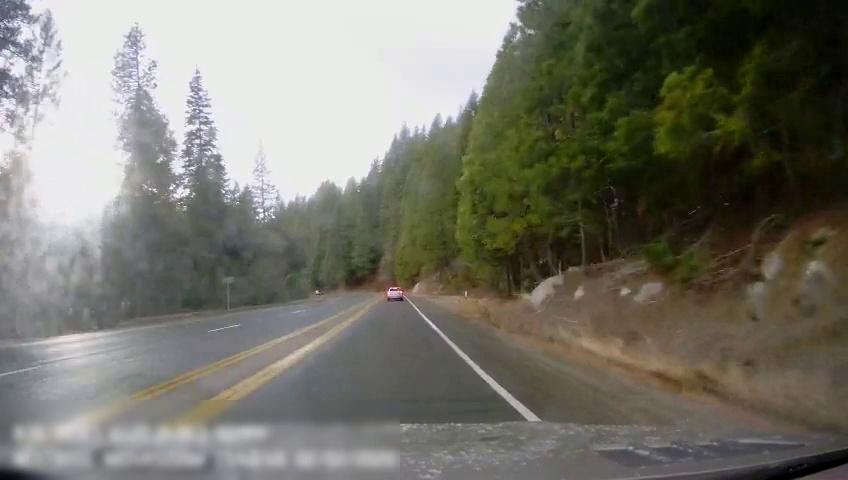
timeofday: Day
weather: Sunny
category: Drivable Space
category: Vehicles | SUV
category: Lanes | Alternate Lane
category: Lanes | Current Lane
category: Lanes | Opposite Lane
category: Lanes | Opposite Lane
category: Lanes | Opposite Lane
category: Lanes | Opposite Lane